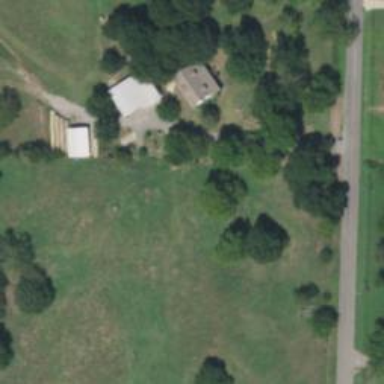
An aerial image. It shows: Driveway.